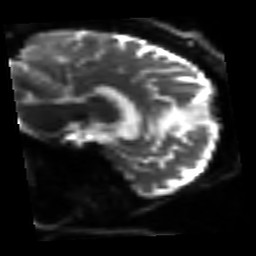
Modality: sbref
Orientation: sagittal
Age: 42
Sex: male
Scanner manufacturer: siemens
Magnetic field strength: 3 T
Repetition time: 3.2 s
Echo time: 0.081 s